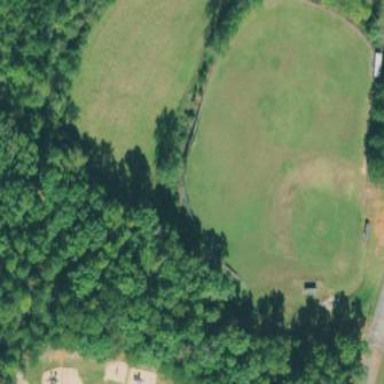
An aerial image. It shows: Baseball pitch for leisure land activities.